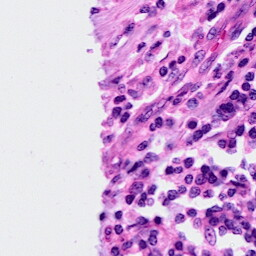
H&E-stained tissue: Cervix